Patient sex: F
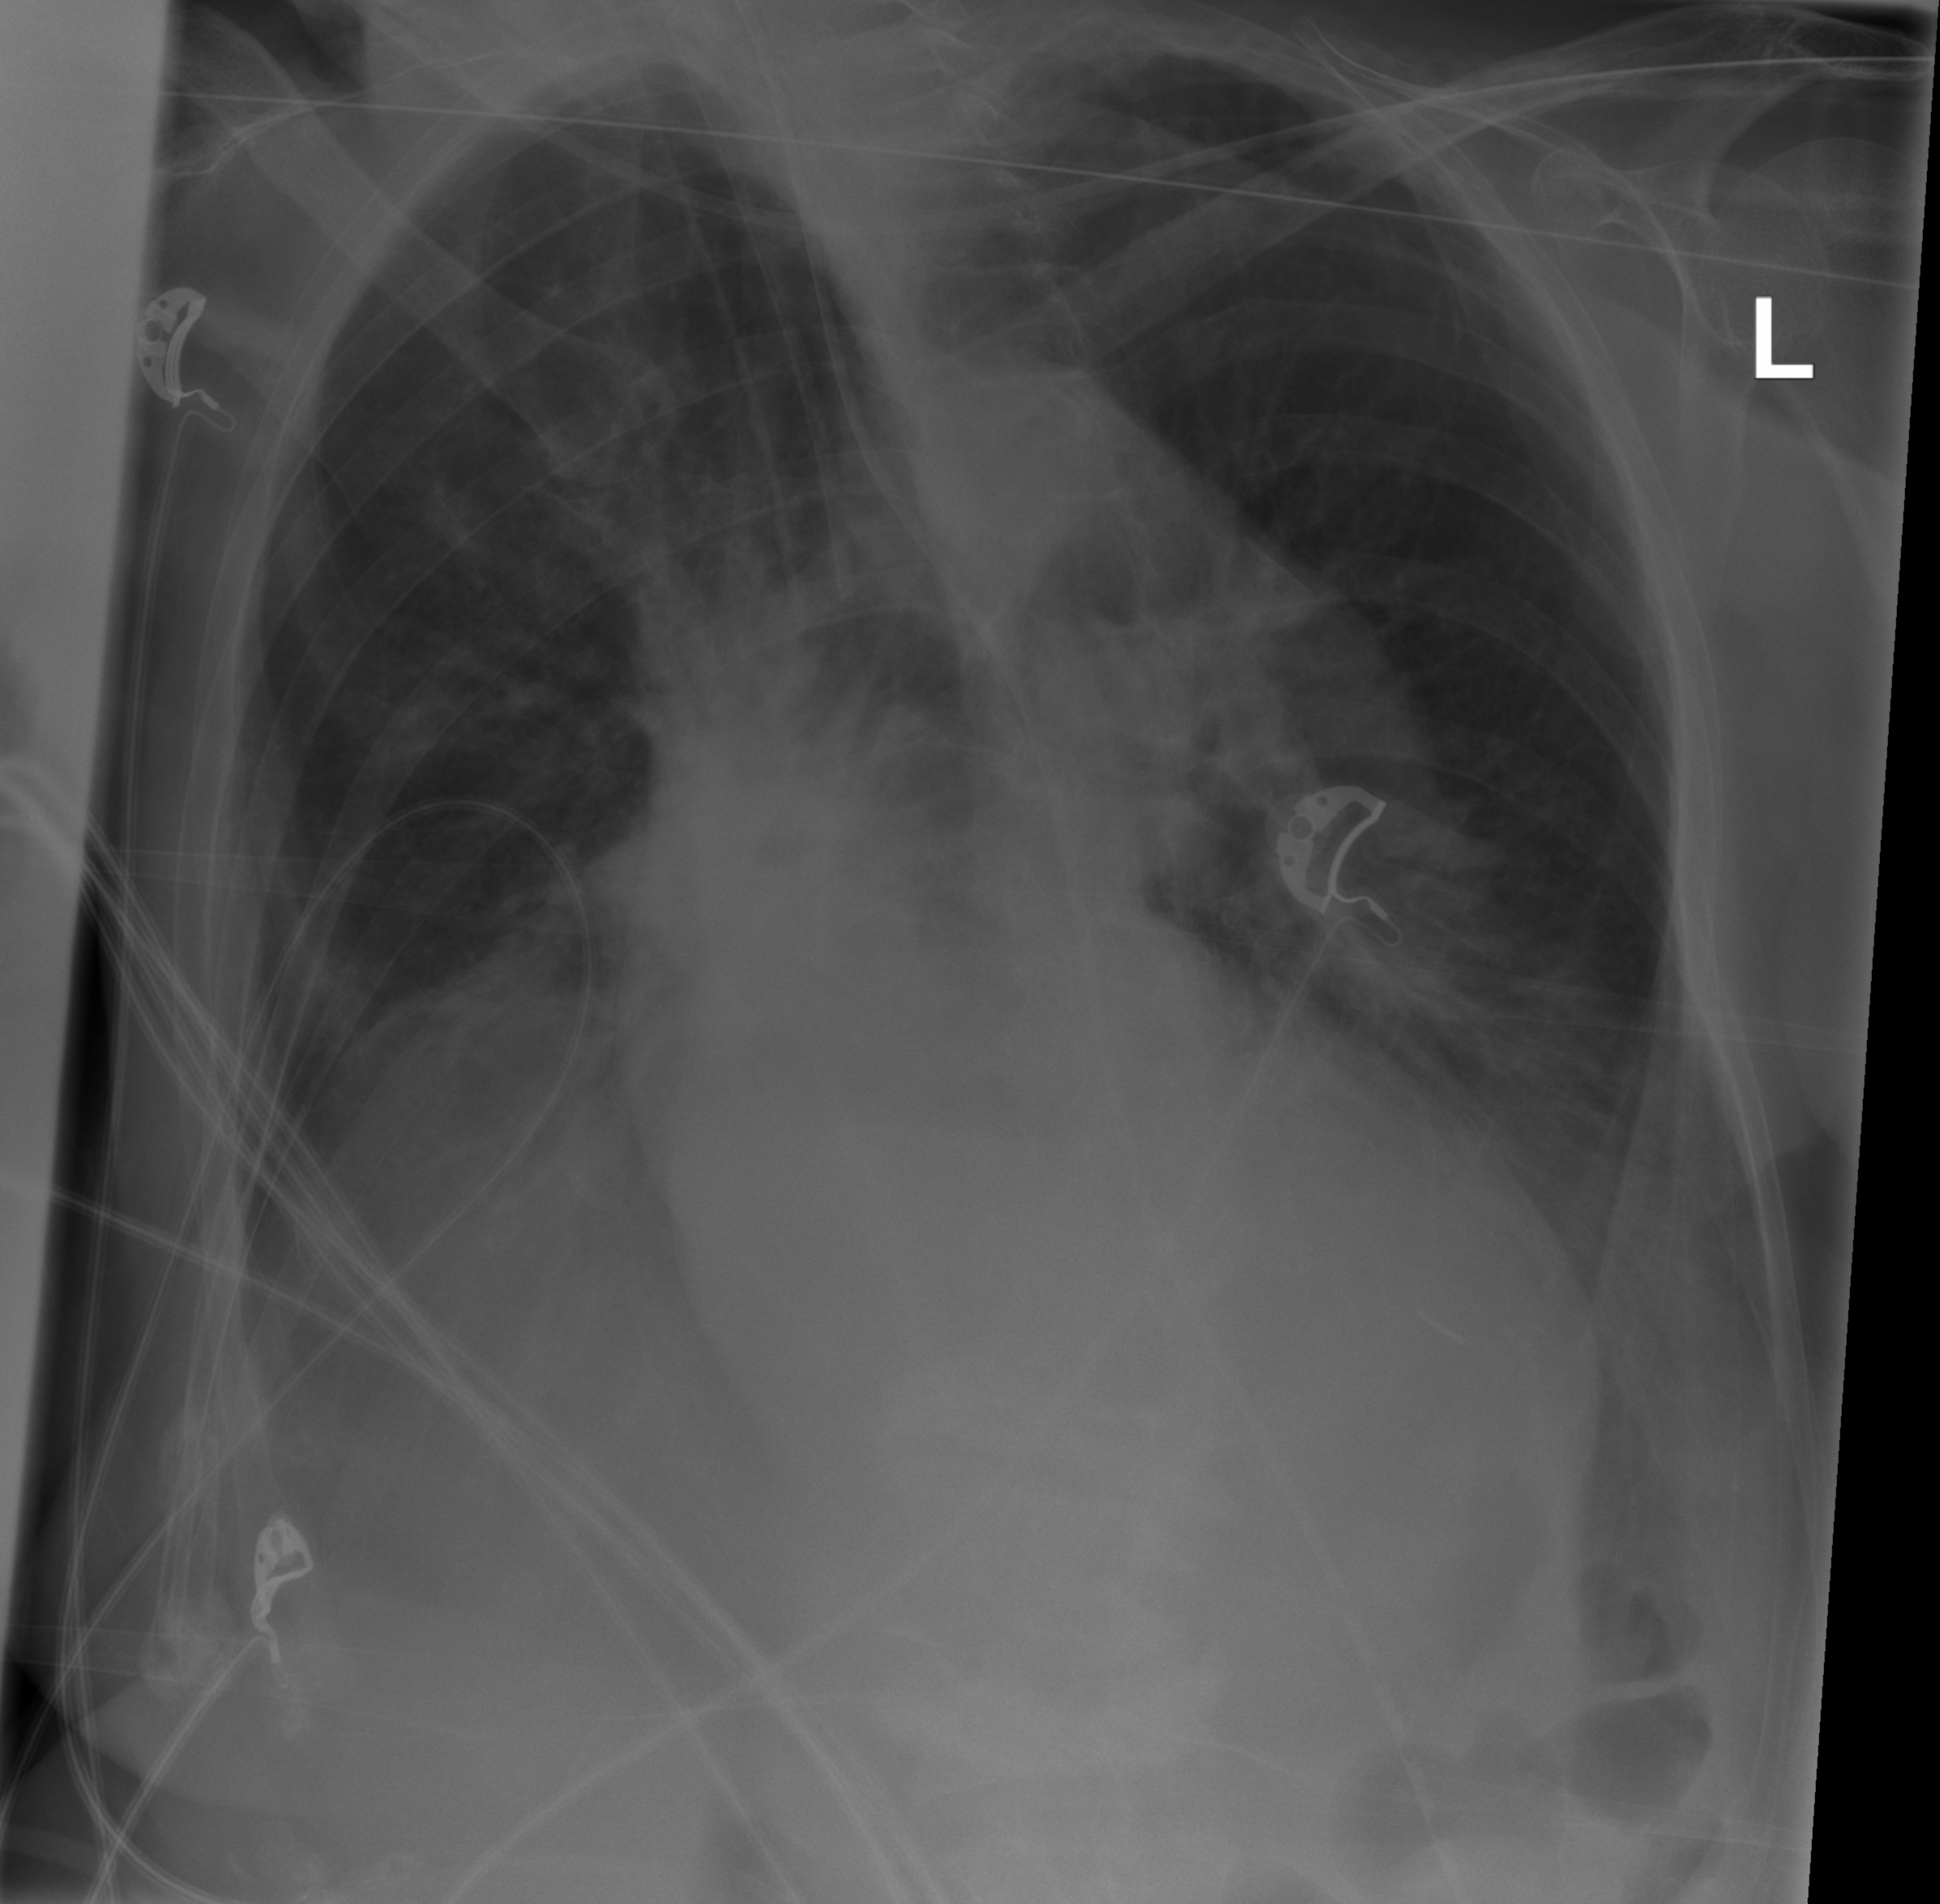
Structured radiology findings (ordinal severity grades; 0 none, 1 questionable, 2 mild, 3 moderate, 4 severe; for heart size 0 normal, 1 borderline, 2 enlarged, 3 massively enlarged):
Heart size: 0
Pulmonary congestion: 1
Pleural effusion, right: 1
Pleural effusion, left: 1
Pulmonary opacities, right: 0
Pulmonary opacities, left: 0
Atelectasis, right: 0
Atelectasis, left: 0